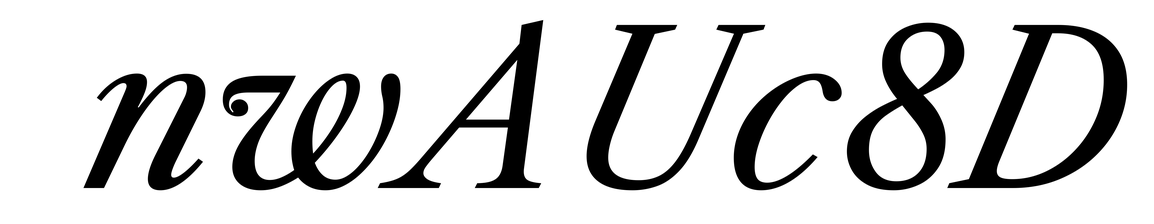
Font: LibreCaslonText-Italic_Italic